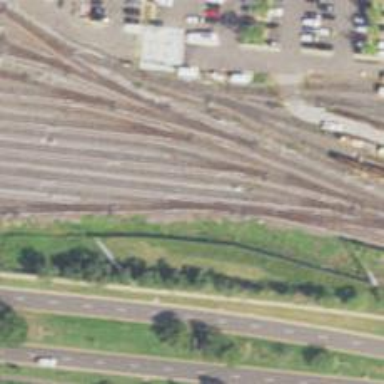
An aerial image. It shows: Electrified rail passing through service yard.